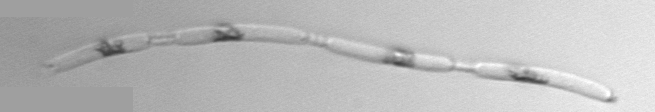
Label: Eucampia_morphytype1